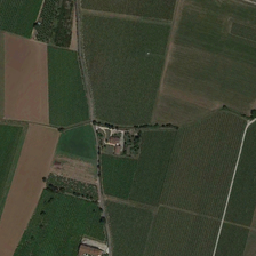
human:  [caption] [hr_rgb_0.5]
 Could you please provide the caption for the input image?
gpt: This field is very wide.

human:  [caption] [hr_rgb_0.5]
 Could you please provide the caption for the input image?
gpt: The farm has two grey roof houses.

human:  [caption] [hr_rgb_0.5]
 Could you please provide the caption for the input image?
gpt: There are two houses on the farm with gray roofs.

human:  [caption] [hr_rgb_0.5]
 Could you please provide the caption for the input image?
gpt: It's a wide field.

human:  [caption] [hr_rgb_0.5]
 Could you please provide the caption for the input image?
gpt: There are two houses with gray roofs on the farm.